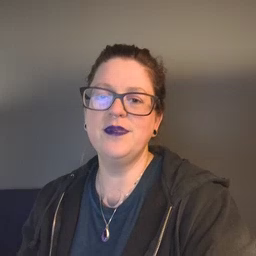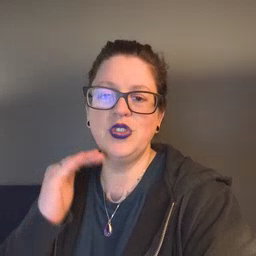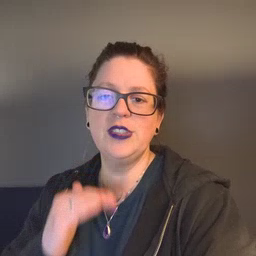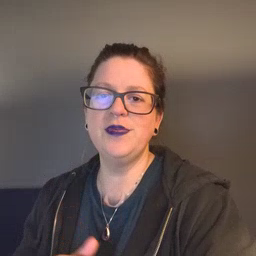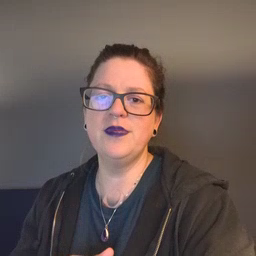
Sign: child